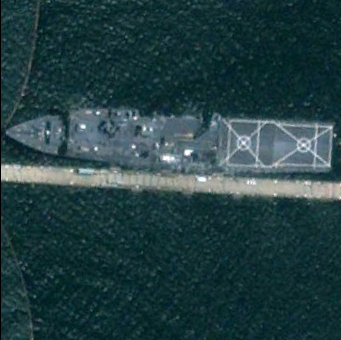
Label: combat